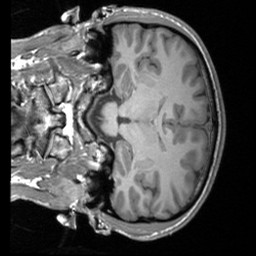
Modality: T1w
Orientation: coronal
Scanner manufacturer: siemens
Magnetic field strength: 3 T
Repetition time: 1.9 s
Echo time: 0.00226 s